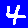
Digit: 4